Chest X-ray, AP view. Patient: 49 years old, sex M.
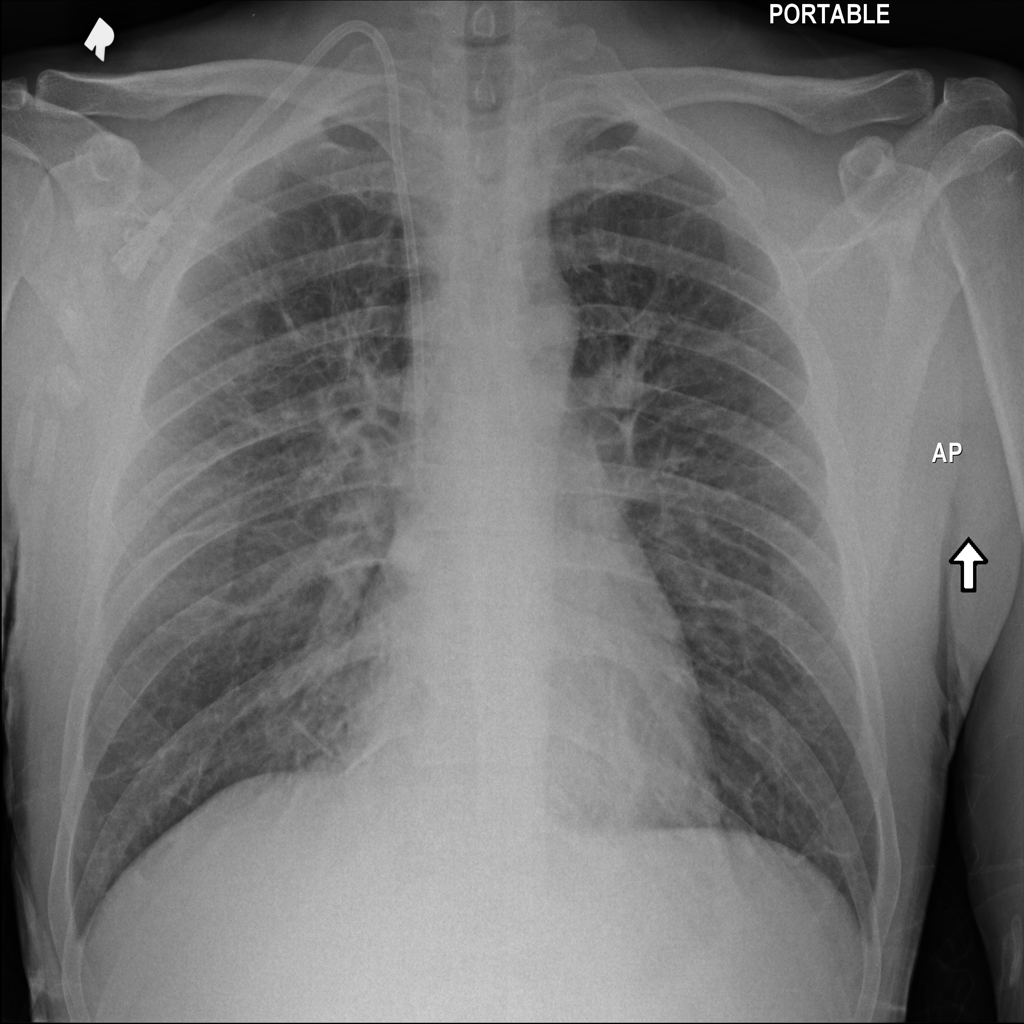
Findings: Consolidation